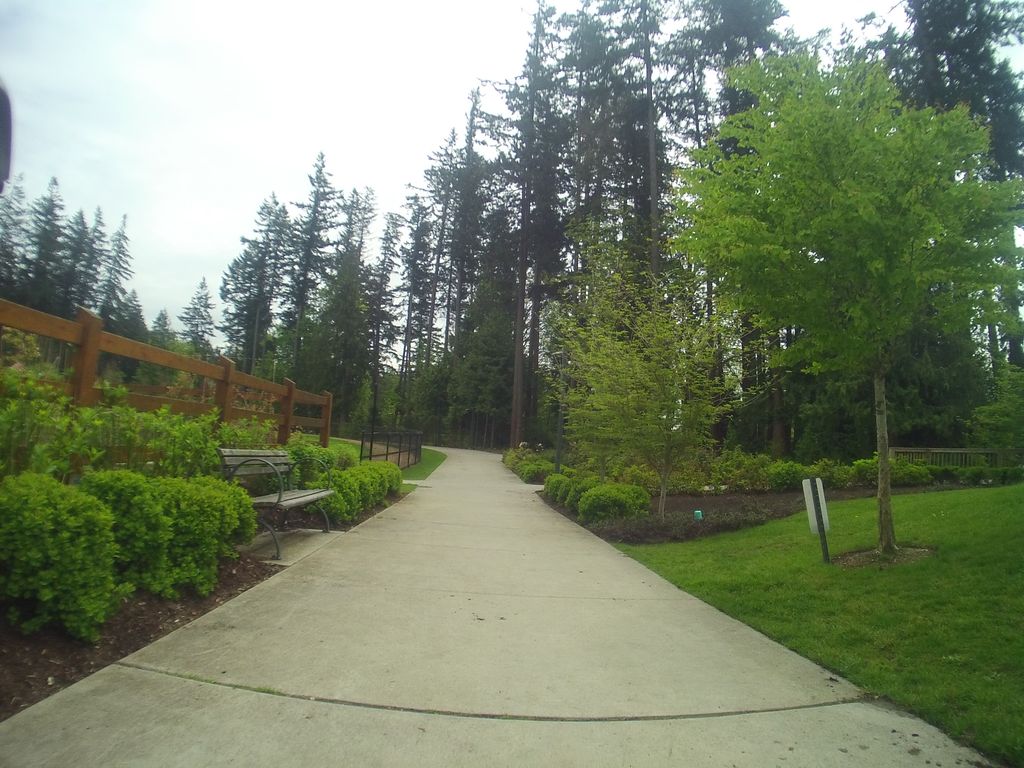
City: vancouver